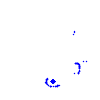
Particle: electron